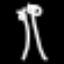
Label: palm tree